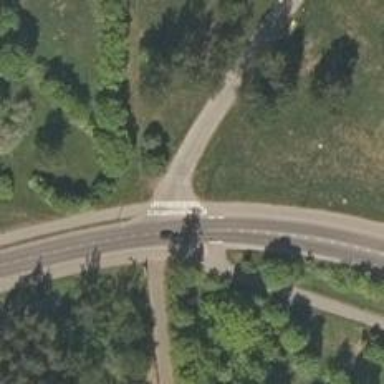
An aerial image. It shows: Asphalt cycleway featuring zebra crossing. The crossing is uncontrolled.